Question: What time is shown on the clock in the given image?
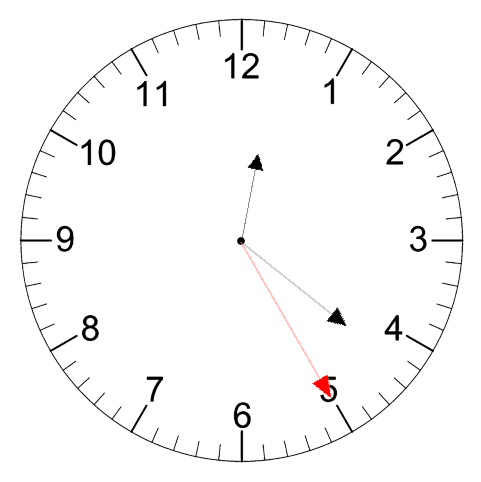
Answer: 12:21:25